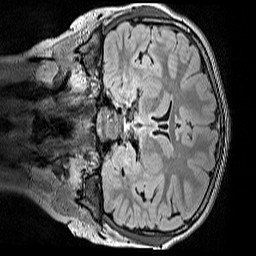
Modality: FLAIR
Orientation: coronal
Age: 9
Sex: male
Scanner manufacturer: siemens
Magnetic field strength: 3 T
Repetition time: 5 s
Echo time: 0.388 s